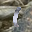
Label: 1